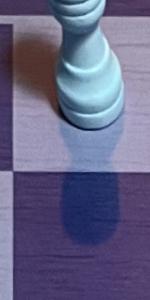
Label: Empty